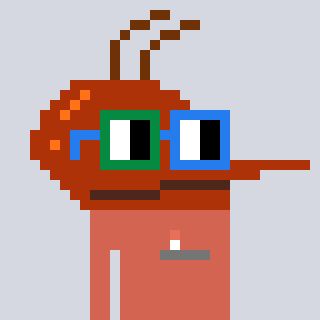
a pixel art character with square green and blue glasses, a mosquito-shaped head and a peachy-colored body on a cool background